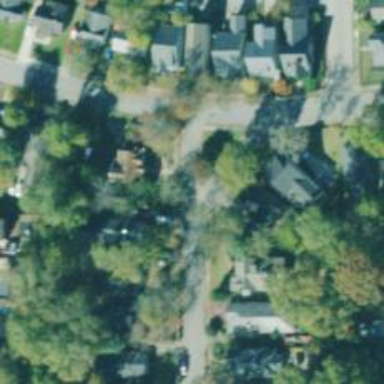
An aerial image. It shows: Residential road with asphalt surface and sidewalk on the left.